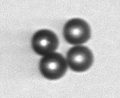
Label: bead